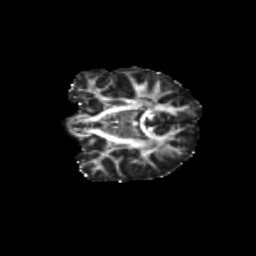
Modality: FA
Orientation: coronal
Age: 10
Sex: male
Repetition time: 9.5 s
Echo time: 0.089 s